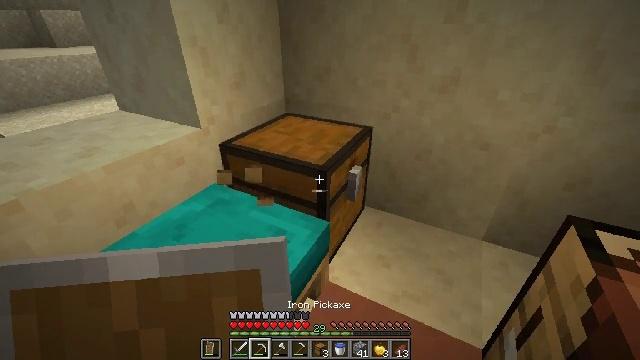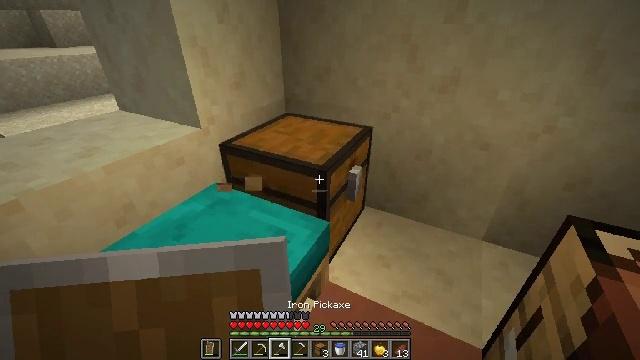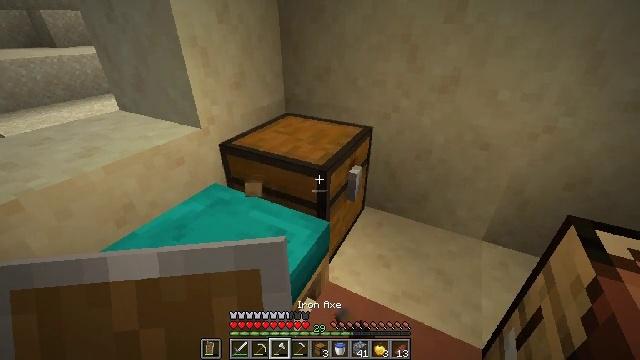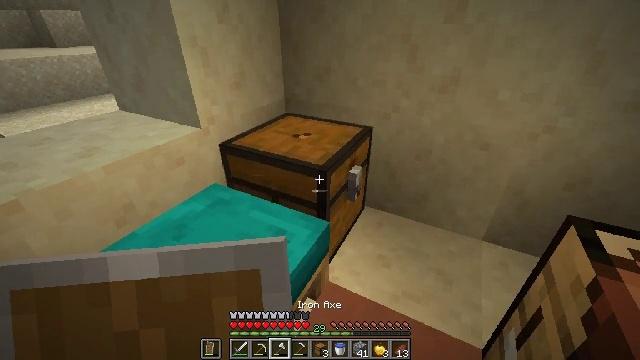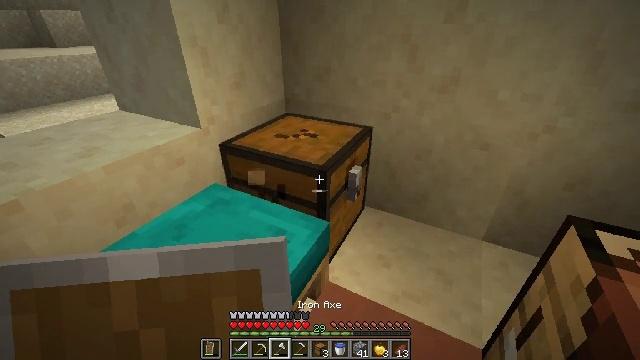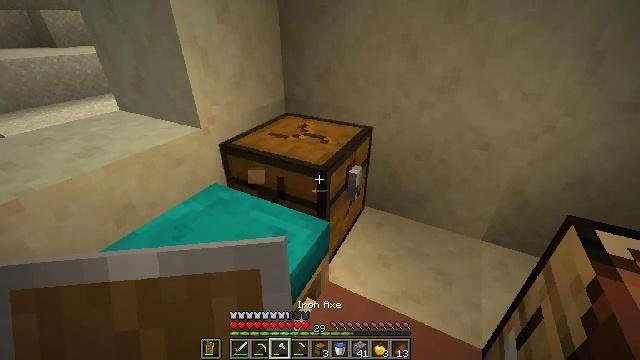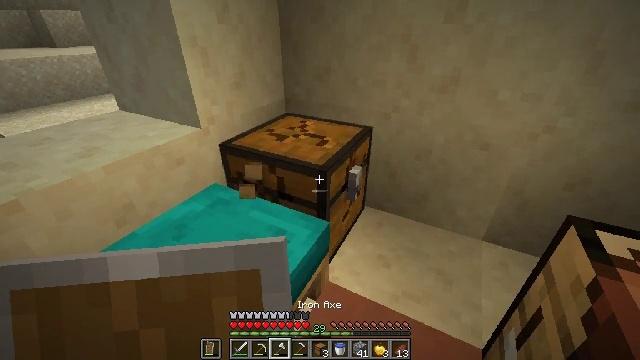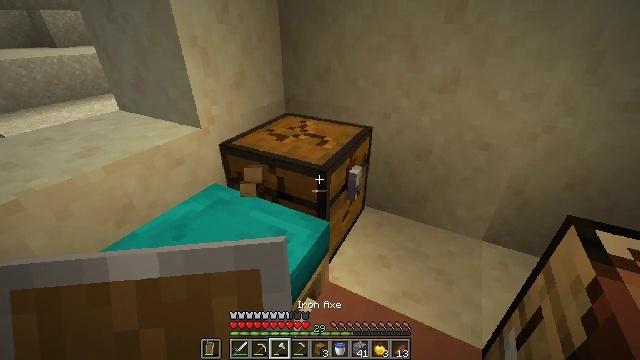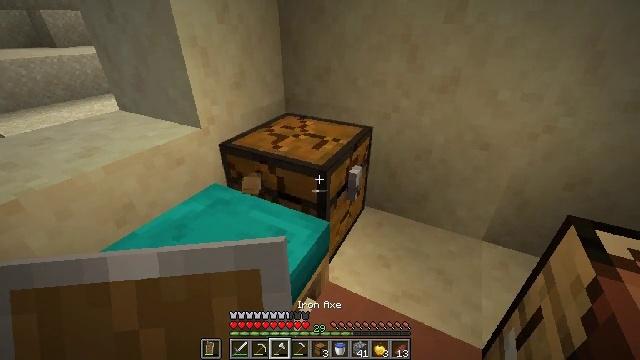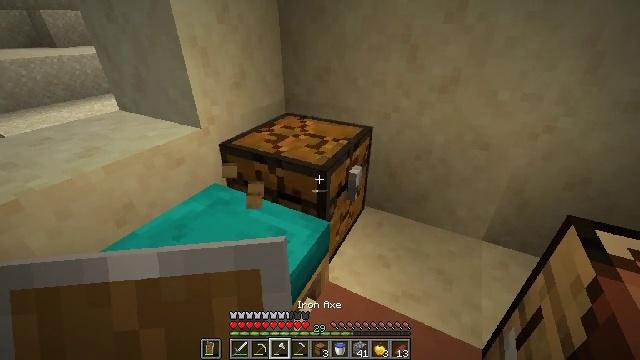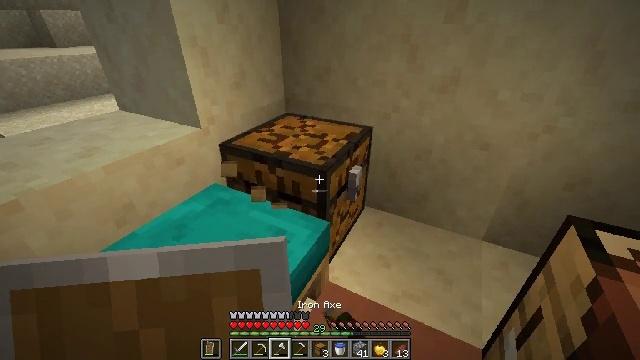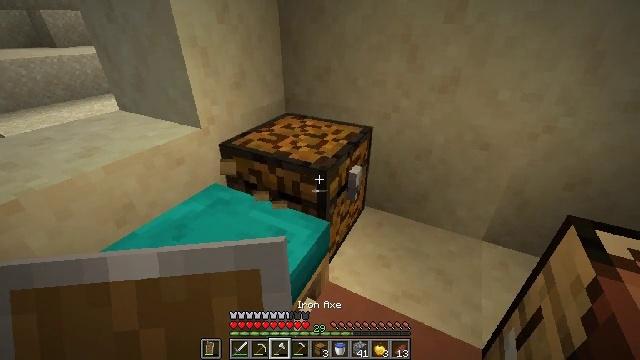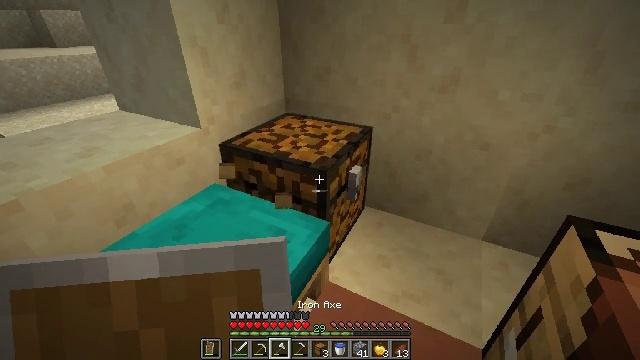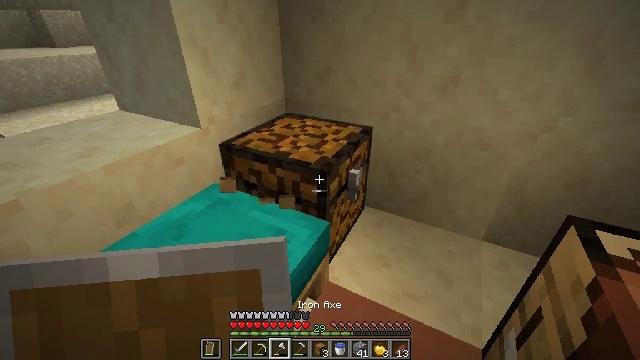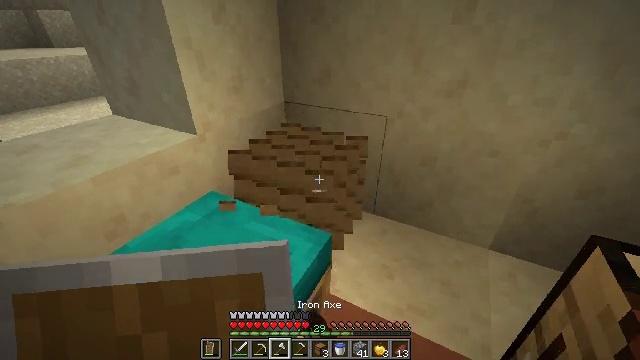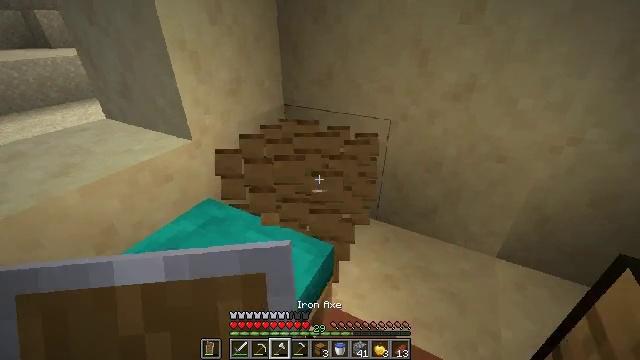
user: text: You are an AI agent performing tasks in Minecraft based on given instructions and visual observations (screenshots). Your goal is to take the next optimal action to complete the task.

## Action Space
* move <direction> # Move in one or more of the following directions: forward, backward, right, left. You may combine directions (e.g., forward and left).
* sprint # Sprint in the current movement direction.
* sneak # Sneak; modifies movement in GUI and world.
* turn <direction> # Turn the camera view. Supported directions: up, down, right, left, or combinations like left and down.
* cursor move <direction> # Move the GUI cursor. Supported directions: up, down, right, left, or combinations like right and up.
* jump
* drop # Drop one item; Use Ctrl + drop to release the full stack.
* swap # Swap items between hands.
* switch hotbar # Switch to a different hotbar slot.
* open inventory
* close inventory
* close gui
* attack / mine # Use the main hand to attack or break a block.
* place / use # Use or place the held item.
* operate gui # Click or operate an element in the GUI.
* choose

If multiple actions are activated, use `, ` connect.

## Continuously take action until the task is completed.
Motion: motion action
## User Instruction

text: Mine a chest to move it.
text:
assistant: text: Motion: attack / mine, switch to hotbar 3
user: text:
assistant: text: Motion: attack / mine, switch to hotbar 3
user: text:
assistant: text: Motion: attack / mine, switch to hotbar 3
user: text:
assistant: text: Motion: attack / mine
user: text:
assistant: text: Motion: attack / mine
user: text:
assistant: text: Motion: attack / mine
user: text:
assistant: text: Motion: attack / mine
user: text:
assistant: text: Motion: attack / mine
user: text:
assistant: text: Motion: attack / mine
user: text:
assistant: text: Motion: attack / mine
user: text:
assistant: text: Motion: attack / mine
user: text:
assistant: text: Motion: attack / mine
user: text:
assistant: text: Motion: attack / mine
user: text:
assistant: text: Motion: move forward, attack / mine
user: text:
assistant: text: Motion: move forward, attack / mine
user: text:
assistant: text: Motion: move forward, attack / mine
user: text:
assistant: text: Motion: move forward, attack / mine
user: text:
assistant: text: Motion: move forward, attack / mine
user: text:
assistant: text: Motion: no_op